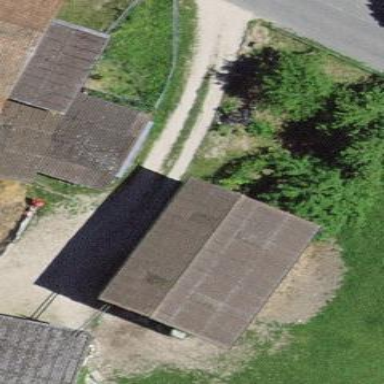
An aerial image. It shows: Farm auxiliary building.